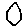
Label: hexagon